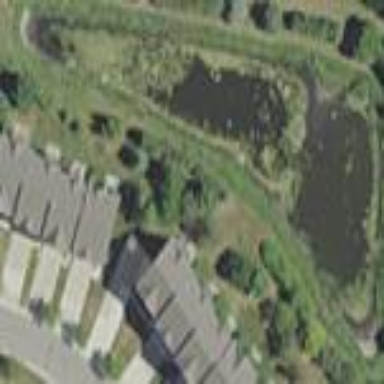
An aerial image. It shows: Pond surrounded by basin.